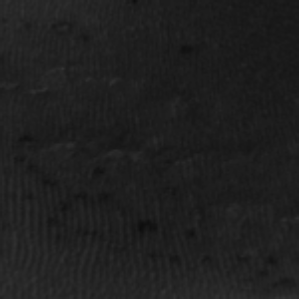
Label: frost